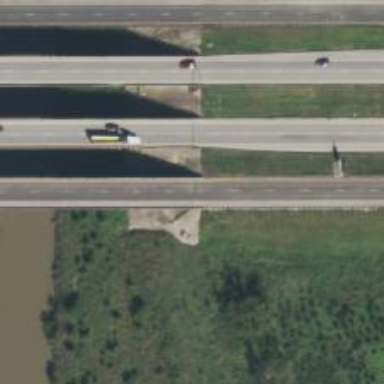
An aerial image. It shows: There is secondary road bridge with frontage road.